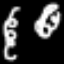
Label: squiggle